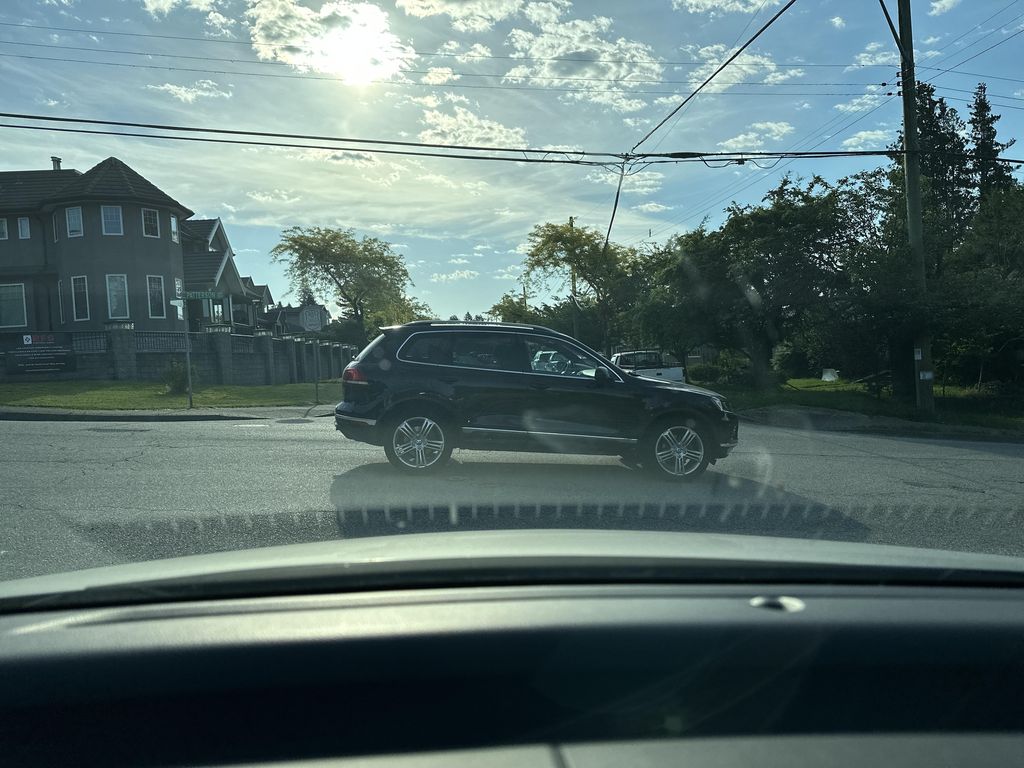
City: vancouver